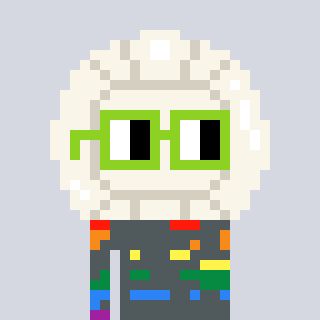
a pixel art character with square light green glasses, a volleyball-shaped head and a bege-colored body on a cool background